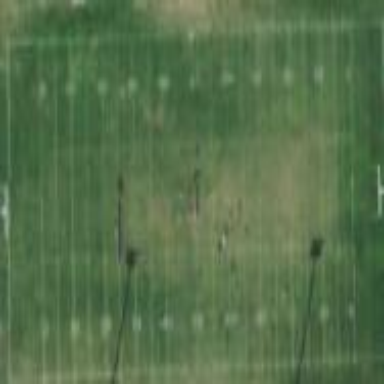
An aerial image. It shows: American football pitch.